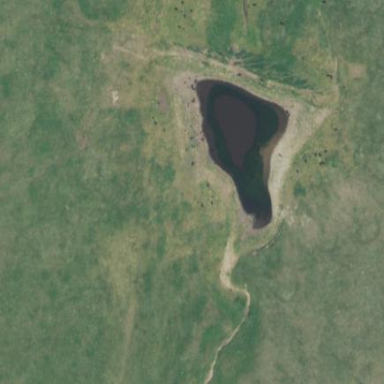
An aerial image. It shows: Reservoir area.